Question: It's possible to set "Created by", when developing a new dll?
So when a user imports that dll, in the 'Add Reference' Form the field "Created by" is not empty (as shown in the picture).

Thanks for any help!
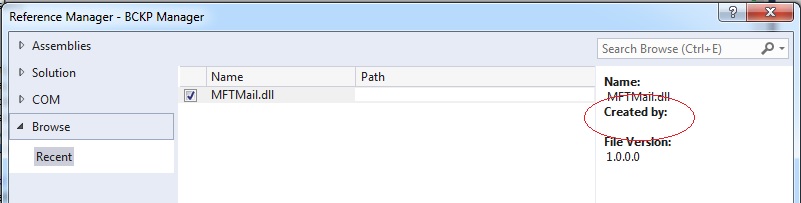
Answer: You need to manually set the <URL> in the "AssemblyInfo.cs" file, because by default it is initialized with an empty string parameter:
'''
[assembly: AssemblyCompany("My company")]
'''